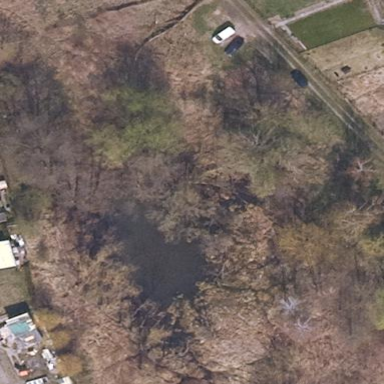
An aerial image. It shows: Pond surrounded by natural water.